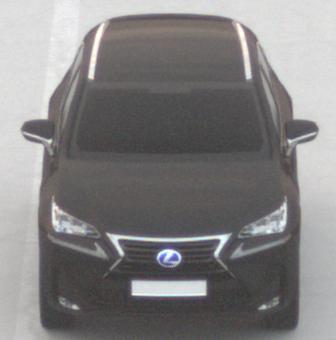
Make: Lexus
Model: NX 300h
Detailed model: NX (AZ1)
Model produced from: 2017/11
Model produced until: 2018/08
Doors: 5
Color: black
Road condition: dry road
Daytime: sunrise or sunset
Contrast: low contrast